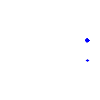
Particle: proton